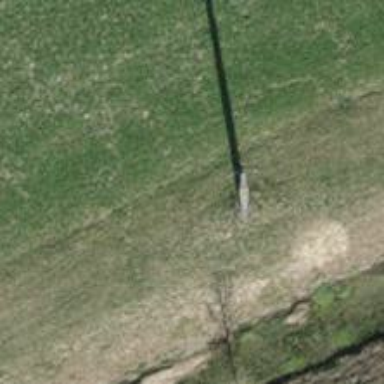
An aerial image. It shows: Concrete power pole.